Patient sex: M
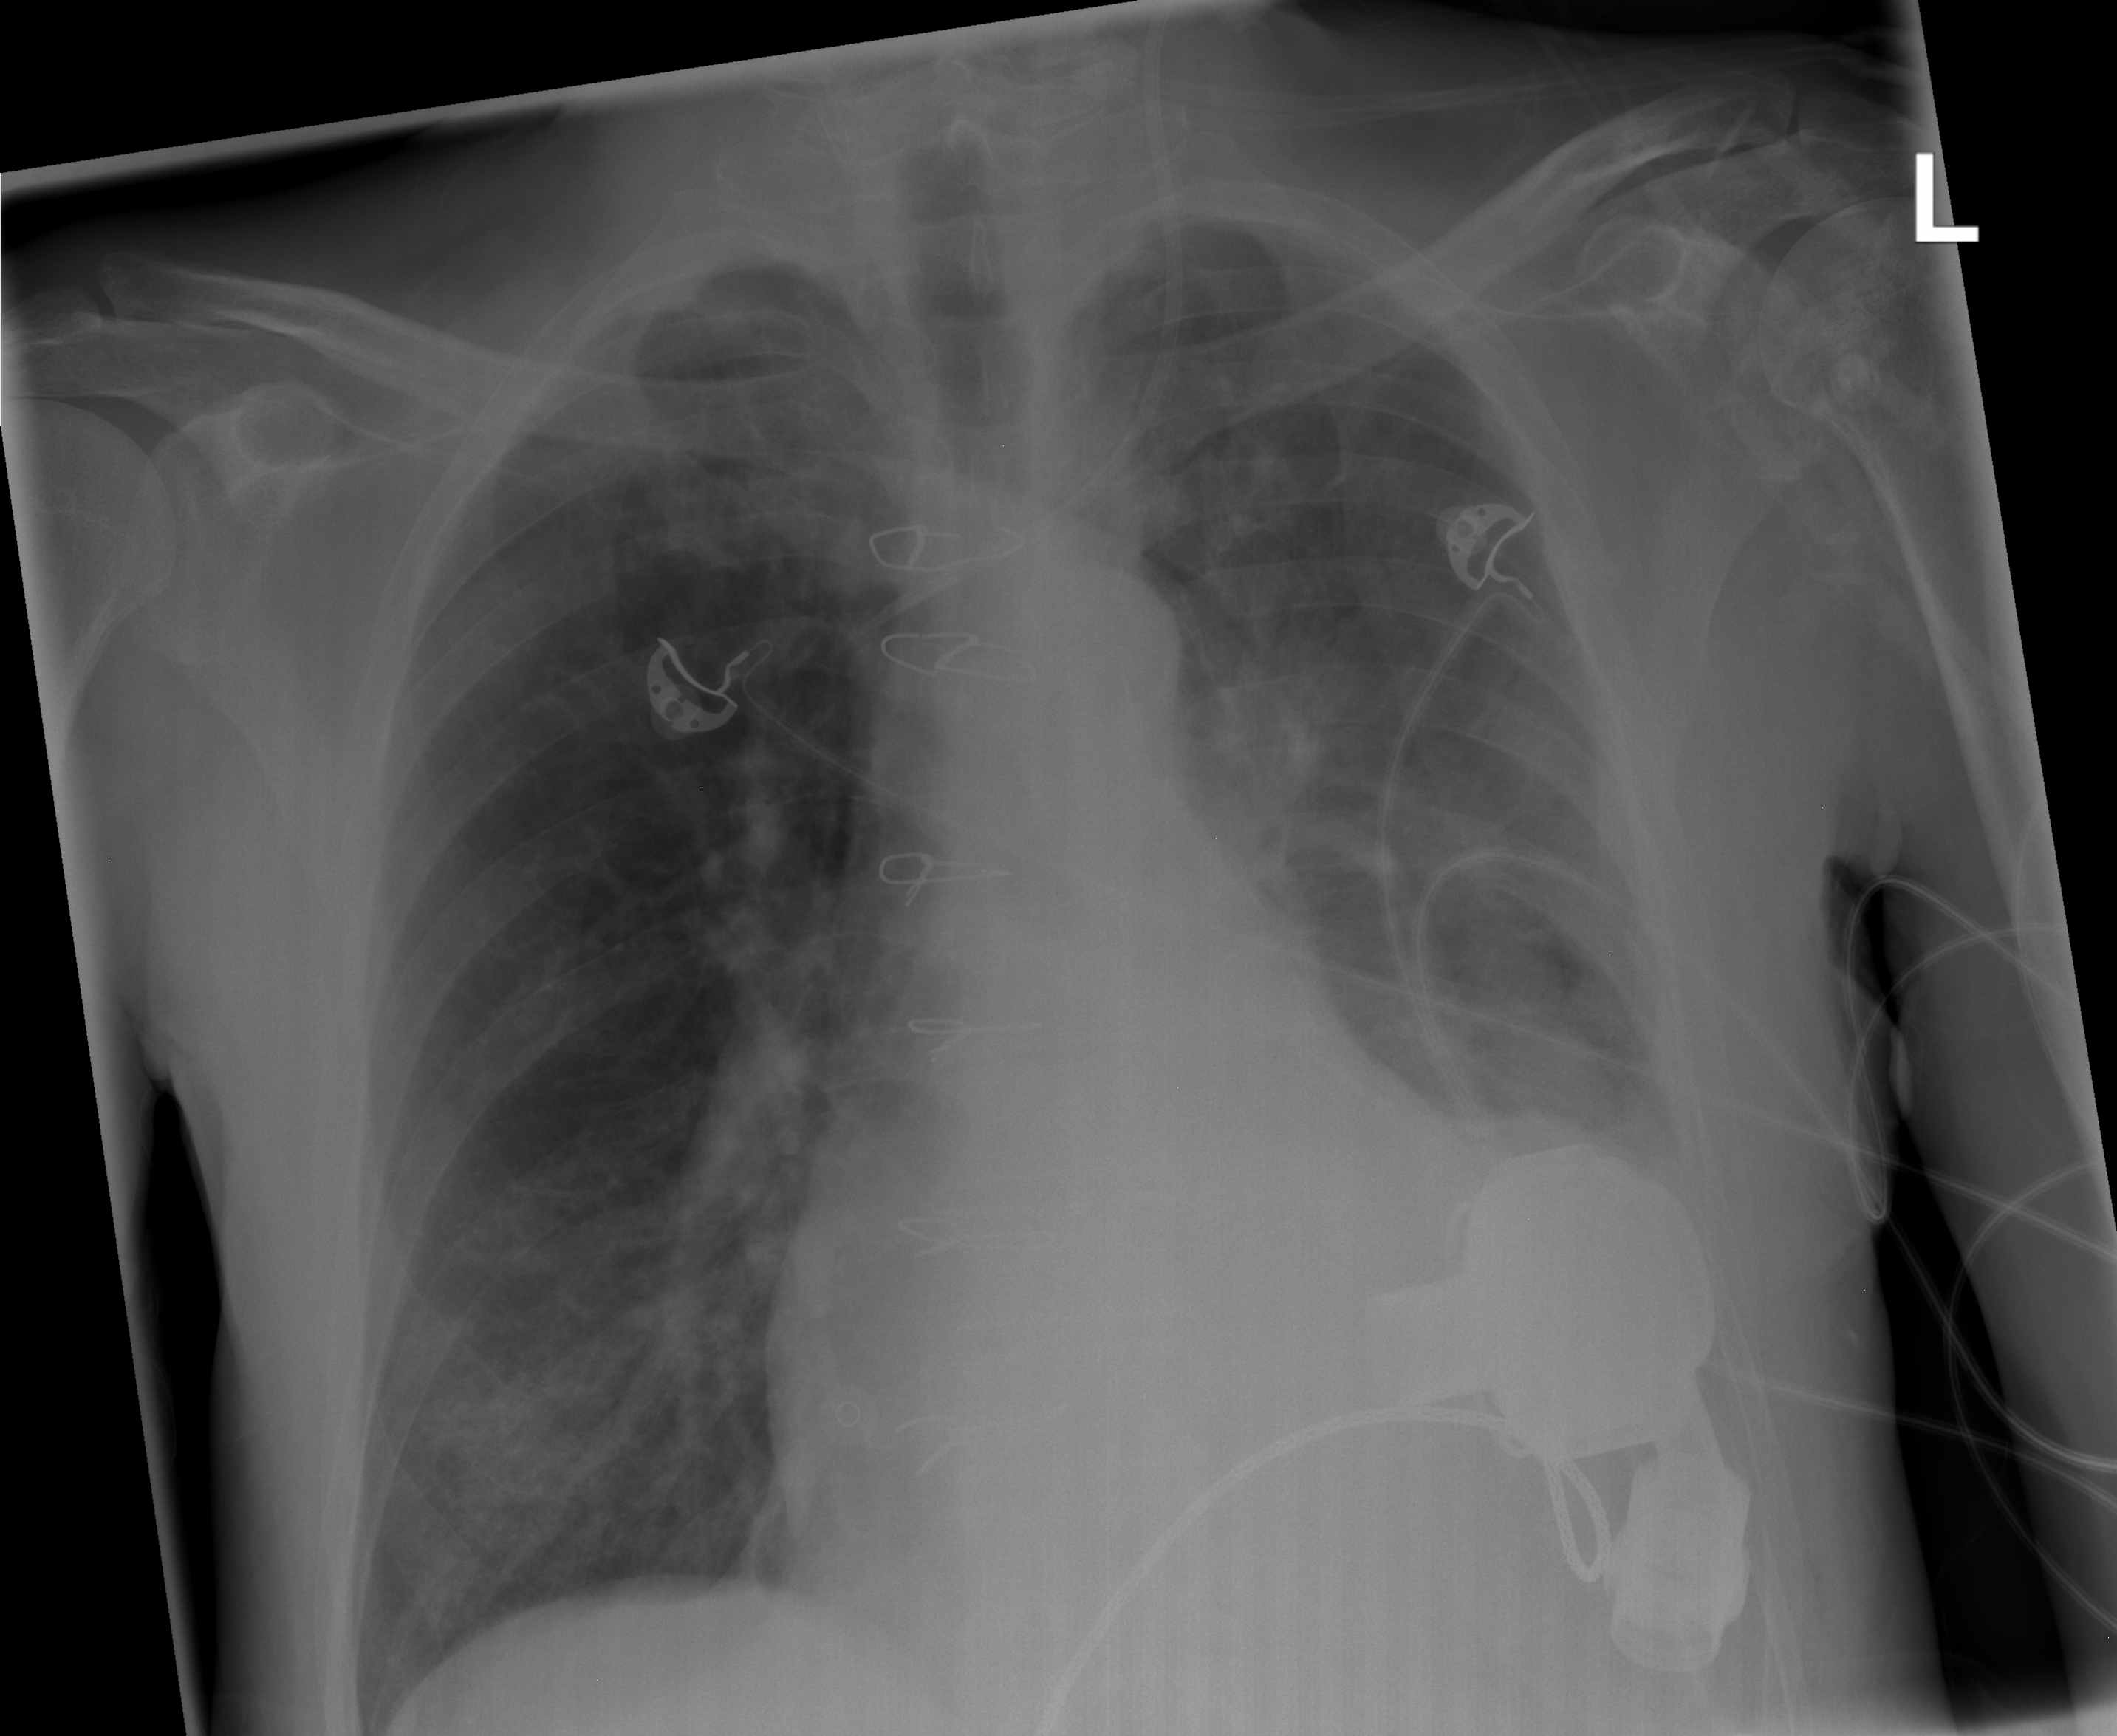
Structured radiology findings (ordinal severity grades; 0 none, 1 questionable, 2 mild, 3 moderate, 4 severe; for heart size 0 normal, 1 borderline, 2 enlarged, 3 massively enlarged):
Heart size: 2
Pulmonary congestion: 0
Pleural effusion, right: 0
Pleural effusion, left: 2
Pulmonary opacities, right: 2
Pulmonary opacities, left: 1
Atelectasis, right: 0
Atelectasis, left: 2